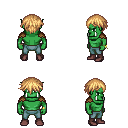
a pixel art fantasy rpg character, male body template, orc, green skin, leather shoulder armor, teal pants, light blonde short bangs hairstyle, bracelets, maroon shoes, four views (front, back, left, right), 2x2 character sprite sheet, small pixel art, hard edges, no anti-aliasing